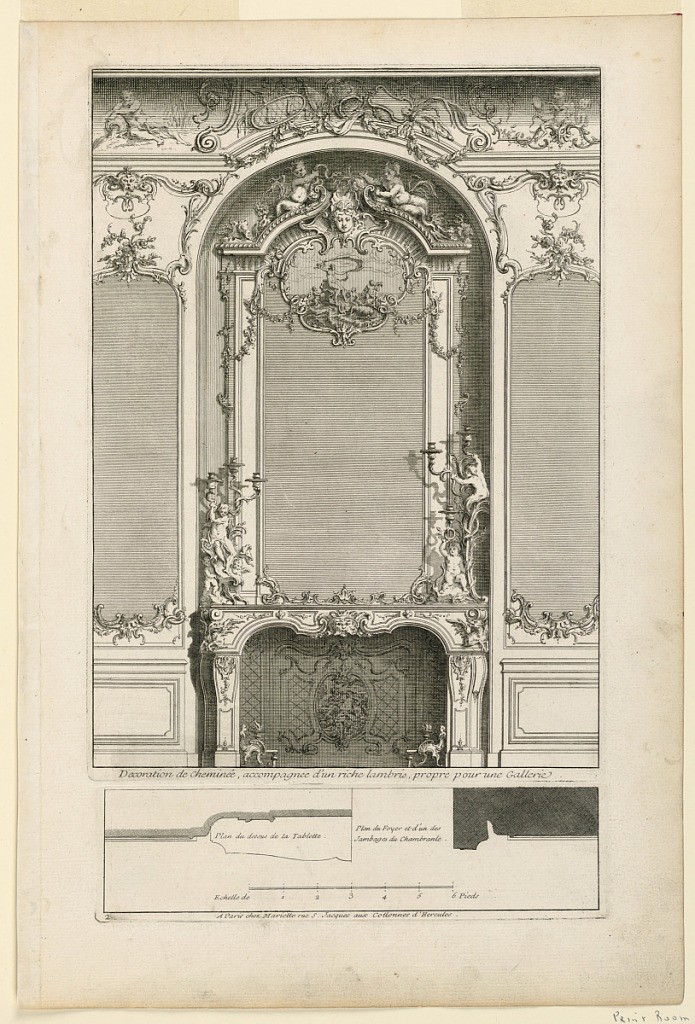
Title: Plate 2, "Decoration de cheminée pour un grand Apartement"
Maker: Jacques-François Blondel, French, 1705–1774
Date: ca. 1727
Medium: Engraving on paper
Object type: Print
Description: Printed from two plates. A) a richly decorated fireplace with a mirror set into a shallow niche. Decoration: foliage, flowers, putti, and a painting representing the birth of Venus in the upper part of the mirror. Candlesticks with putti on mantlepiece. B) profiles of wall with legend. Inscribed along lower margin of A: "Decoration de Cheminée, accopagnée … une Gallerie"; along lower margin of B: "A Paris chez Mariette … d'Hercules"; lower left: "2".